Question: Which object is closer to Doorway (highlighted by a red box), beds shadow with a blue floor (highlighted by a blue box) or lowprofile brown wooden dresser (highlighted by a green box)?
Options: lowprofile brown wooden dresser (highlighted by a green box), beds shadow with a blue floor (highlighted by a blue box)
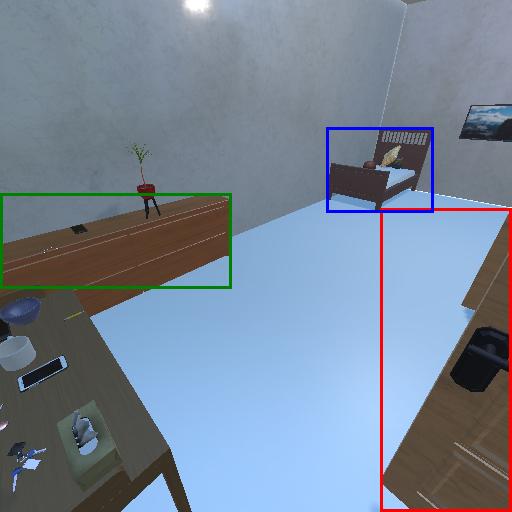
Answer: lowprofile brown wooden dresser (highlighted by a green box)